Field crop: maize
Growth stage: 2
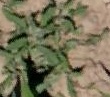
Species: atriplex